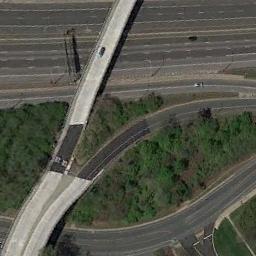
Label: overpass